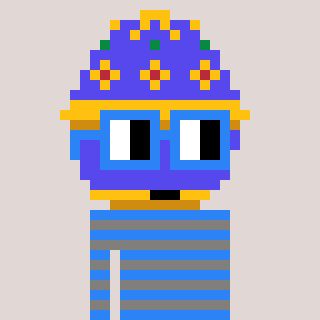
a pixel art character with square blue glasses, a faberge-shaped head and a bluegrey-colored body on a warm background